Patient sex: M
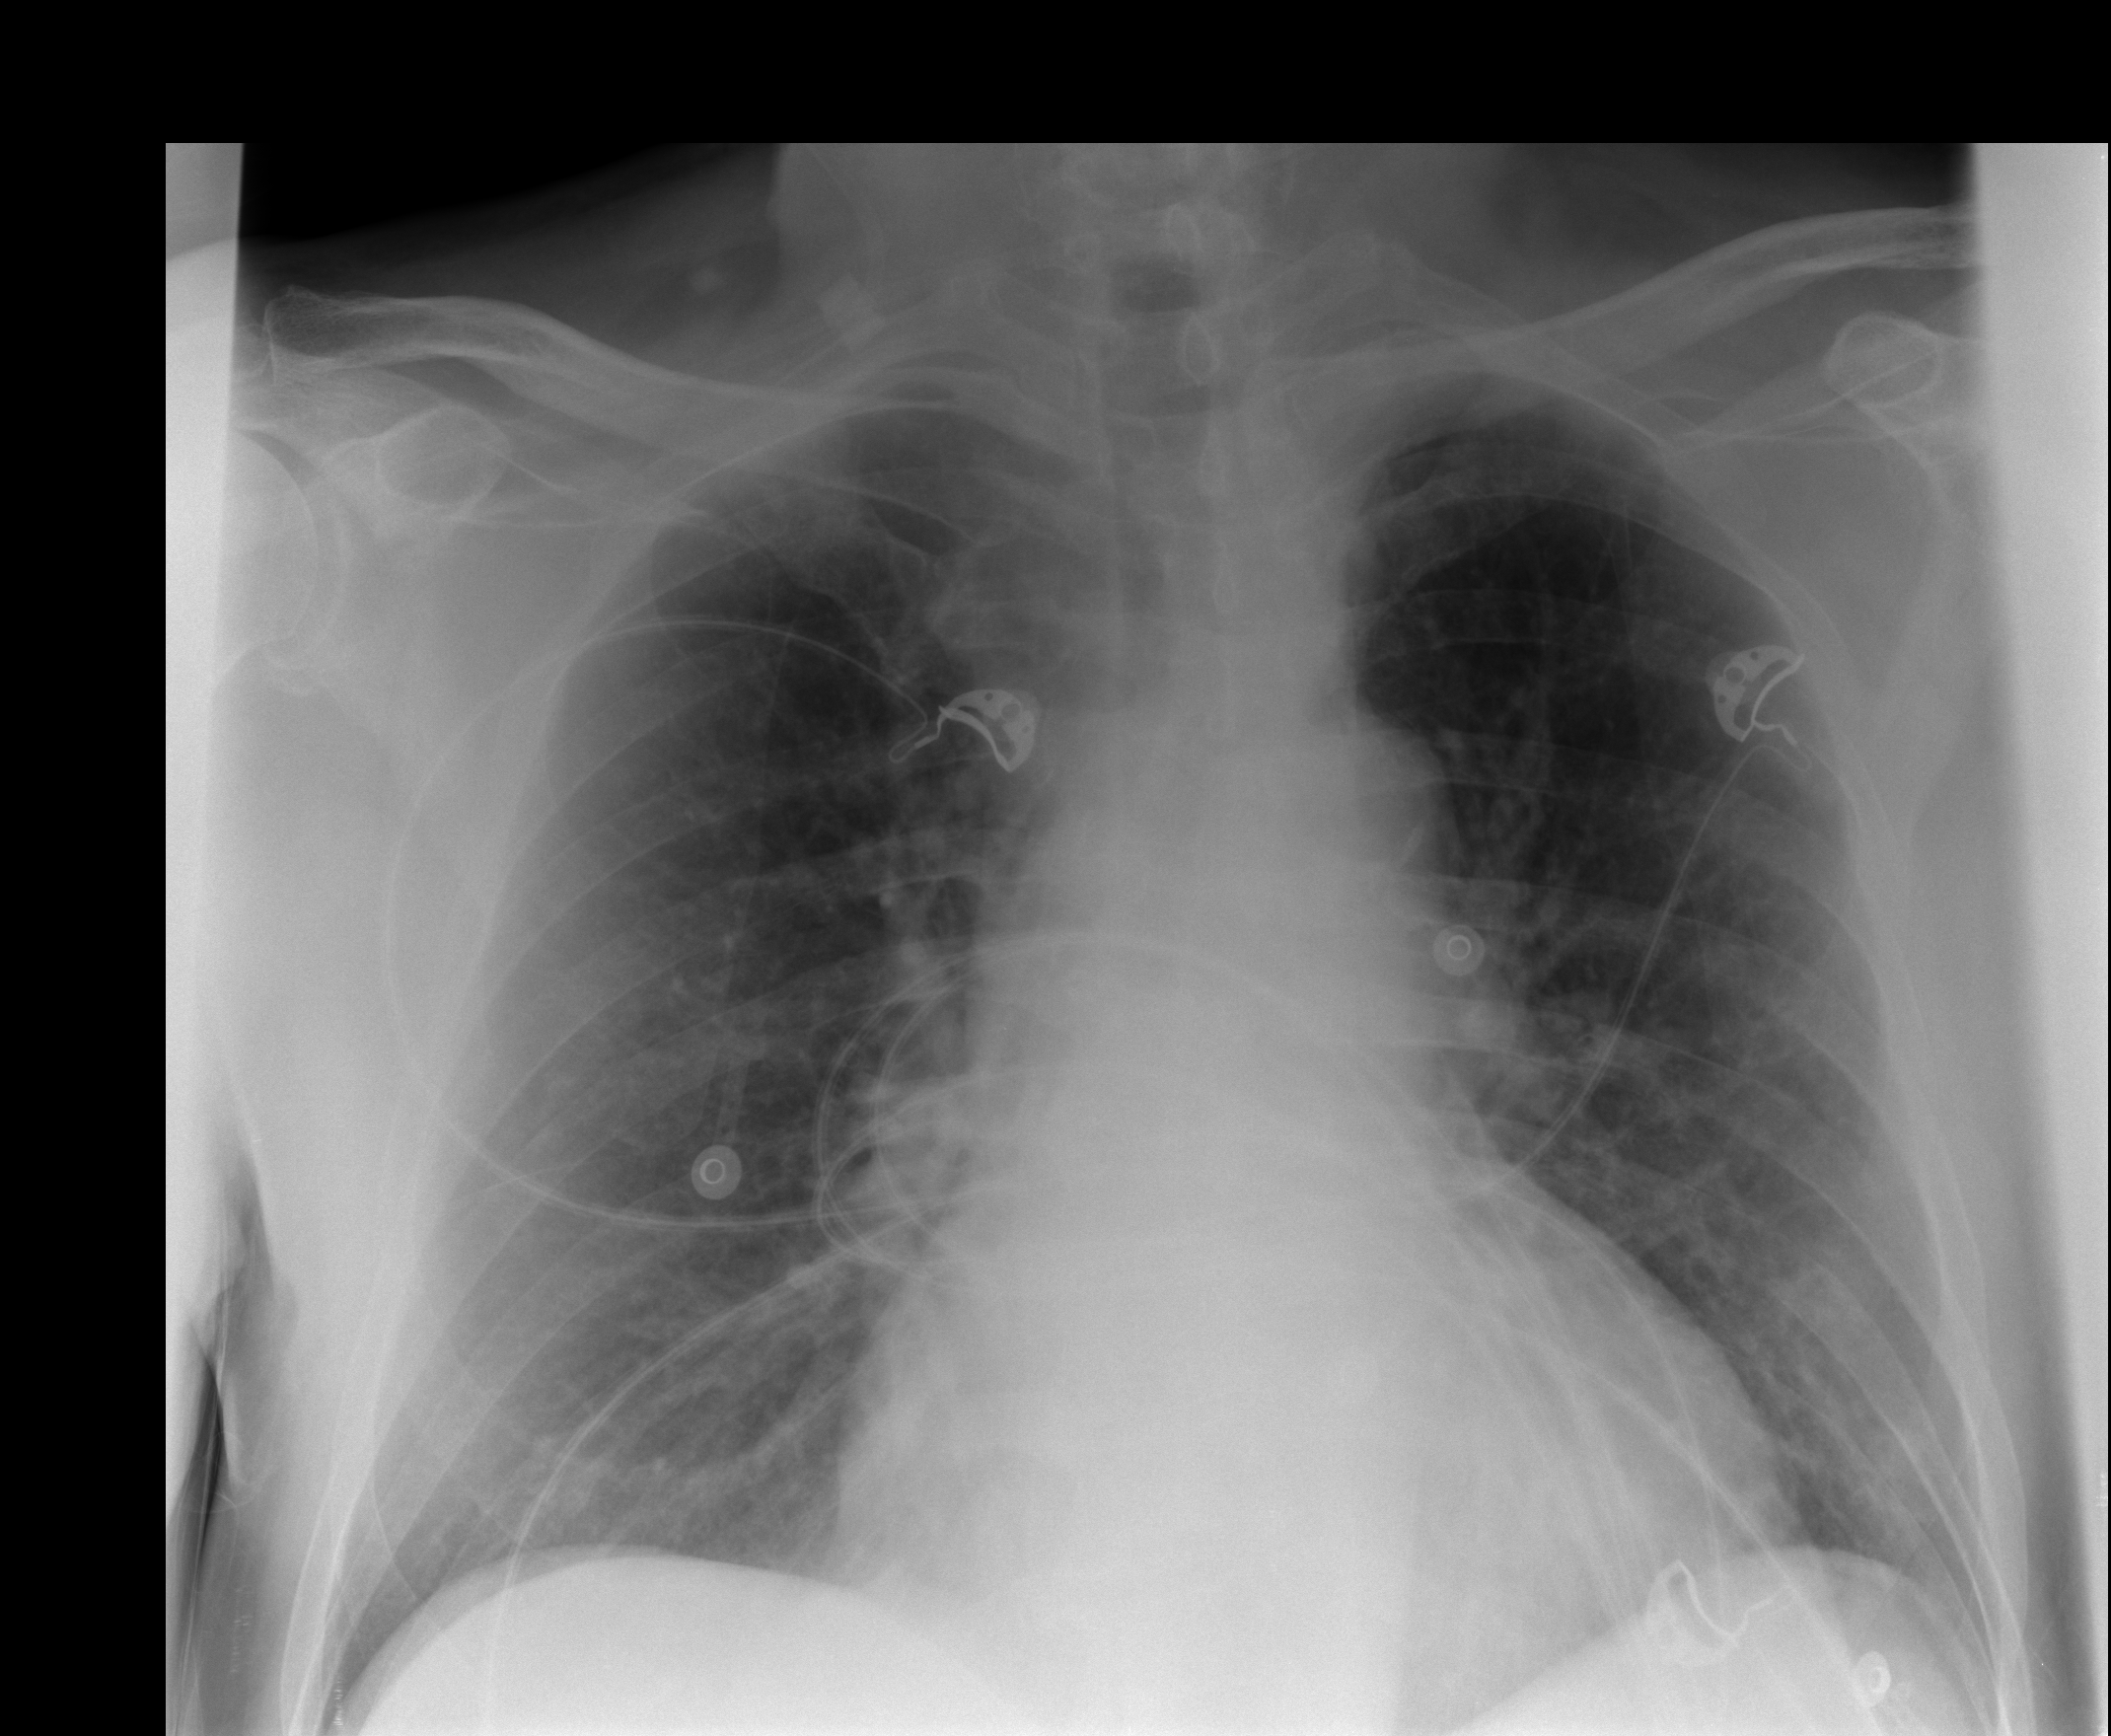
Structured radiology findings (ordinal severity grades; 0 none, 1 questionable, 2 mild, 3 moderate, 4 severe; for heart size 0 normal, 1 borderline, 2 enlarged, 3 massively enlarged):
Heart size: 2
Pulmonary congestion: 2
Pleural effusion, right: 0
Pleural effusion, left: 0
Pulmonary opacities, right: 0
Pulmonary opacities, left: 0
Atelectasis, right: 0
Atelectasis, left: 0